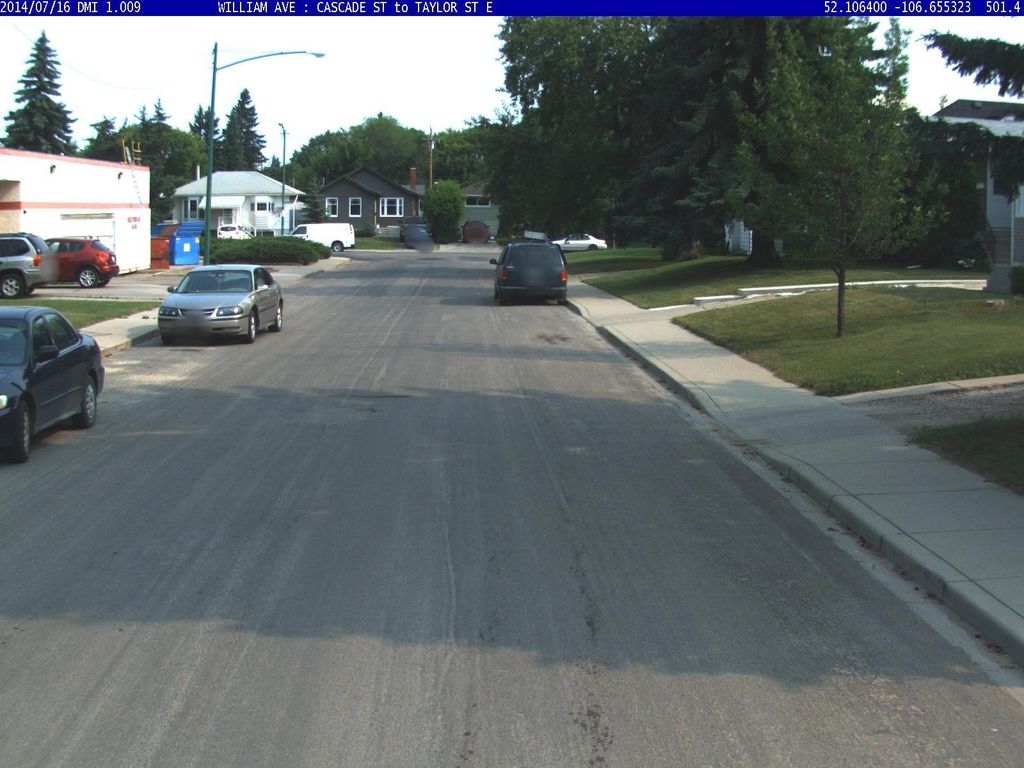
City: saskatoon